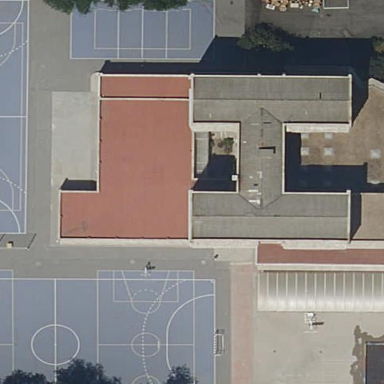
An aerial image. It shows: School.